Question: I need to apply a butterworth filter. To prove my cutoff frequency I need to do a plot ''residuals vs cutoff frequency'' like in the 2nd sqare of the picture.
residuals come from

So I want to apply a
-butterworth filter
-lowpass
- order n=2- cutoff frequency wn= [0,20] Hz
So my doubt is if there is a way to find the residuals by matlab. And then plot them against cutoff frequency.
Any help is huge appreciated.
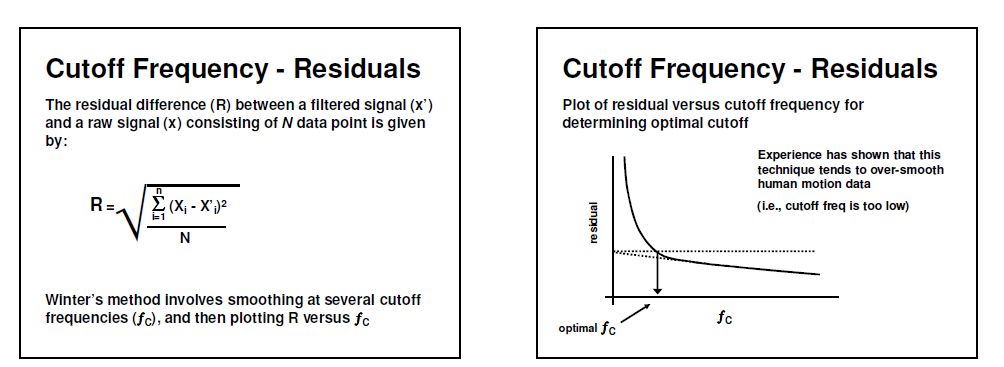
Answer: You can take your input signal (call it 'x') and do something like
'''
[b,a]=butter(2, [0 0.3]) % assuming the cutoff is 0.3 times the Nyquist frequency
y = filter(b,a,x)
n = length(x)
z = x - y
z = z.^2
z = sum(z) / n
R = sqrt(z)
'''